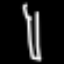
Label: fork